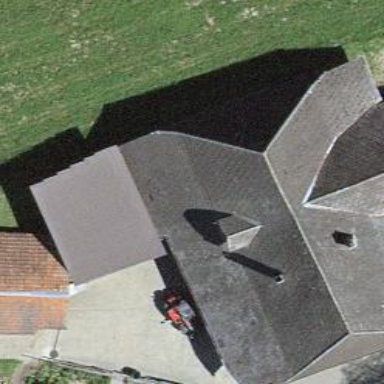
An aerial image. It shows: Farm building.